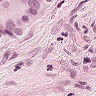
Metastatic tissue present: yes